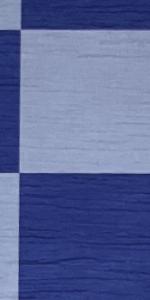
Label: Empty